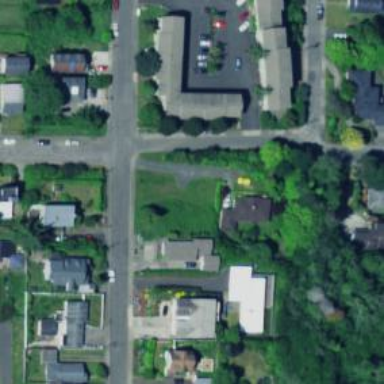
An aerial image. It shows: Road with stop sign.